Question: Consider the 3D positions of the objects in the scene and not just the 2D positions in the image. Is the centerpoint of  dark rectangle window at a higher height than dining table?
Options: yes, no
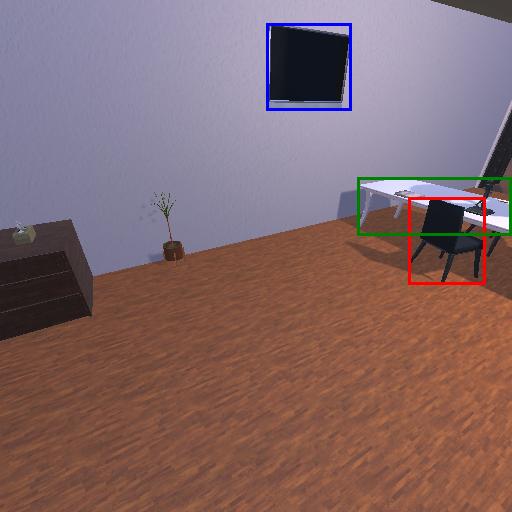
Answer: yes